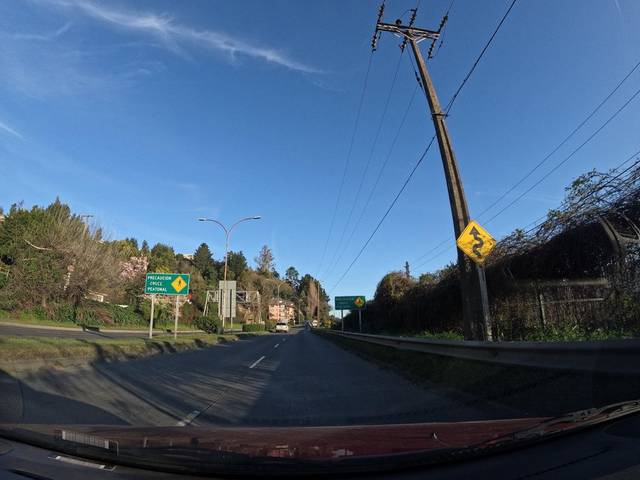
Region: Chile
Coordinates: -36.87, -73.042